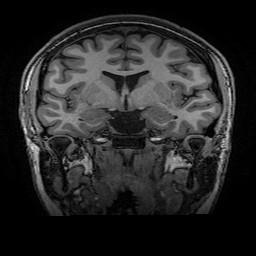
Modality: T1w
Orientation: sagittal
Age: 21
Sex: female
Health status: healthy
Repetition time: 2.53 s
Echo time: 0.0034 s